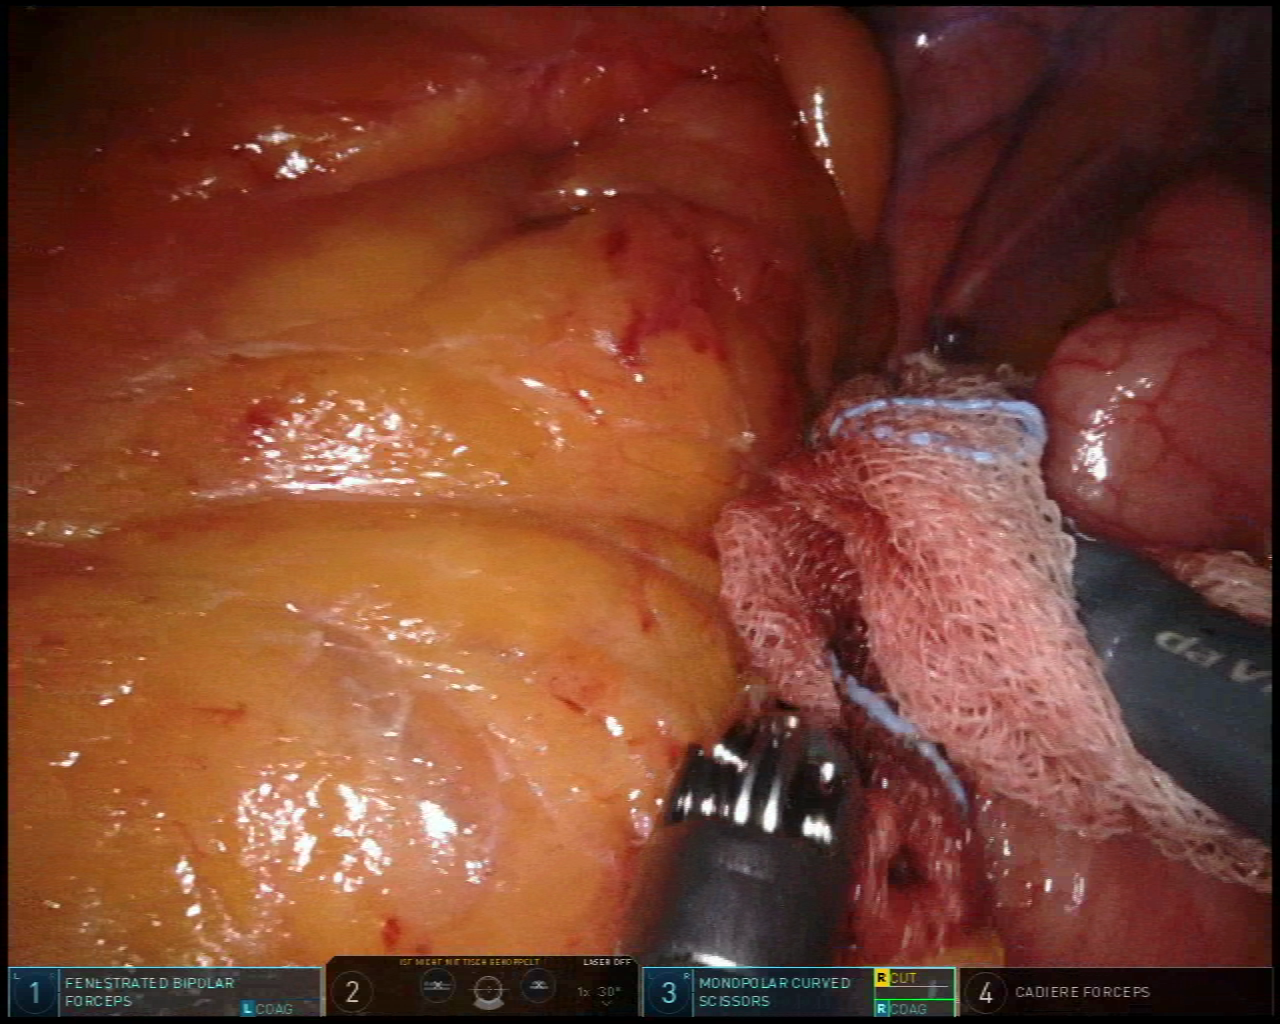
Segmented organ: small_intestine
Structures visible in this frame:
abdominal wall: yes
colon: no
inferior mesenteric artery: no
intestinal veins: no
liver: no
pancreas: no
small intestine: yes
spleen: no
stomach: no
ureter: no
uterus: no
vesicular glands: no